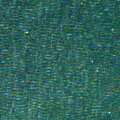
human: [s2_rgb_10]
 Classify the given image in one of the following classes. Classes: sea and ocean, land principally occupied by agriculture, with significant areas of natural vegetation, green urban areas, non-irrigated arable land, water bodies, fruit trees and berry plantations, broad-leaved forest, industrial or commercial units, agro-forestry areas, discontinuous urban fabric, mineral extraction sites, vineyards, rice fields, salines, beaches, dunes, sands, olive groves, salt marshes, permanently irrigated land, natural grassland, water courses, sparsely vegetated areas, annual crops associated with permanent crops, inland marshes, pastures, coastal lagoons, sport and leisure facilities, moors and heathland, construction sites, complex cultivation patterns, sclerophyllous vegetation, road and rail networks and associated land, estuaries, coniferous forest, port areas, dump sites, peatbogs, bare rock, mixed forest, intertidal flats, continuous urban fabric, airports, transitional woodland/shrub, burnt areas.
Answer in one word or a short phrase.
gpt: sea and ocean